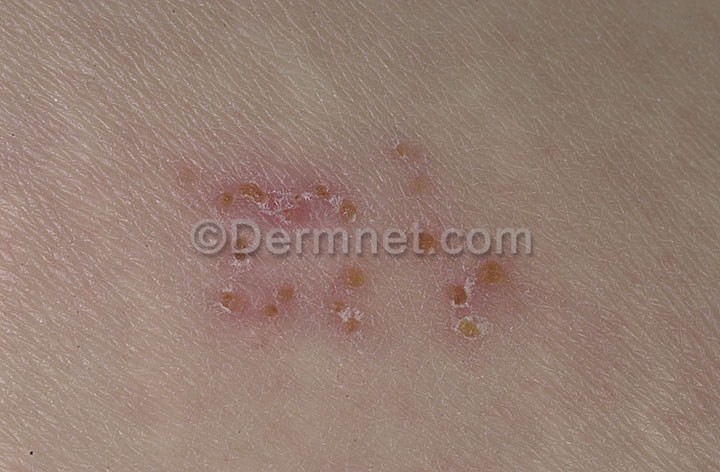
Disease: Warts Molluscum and other Viral Infections